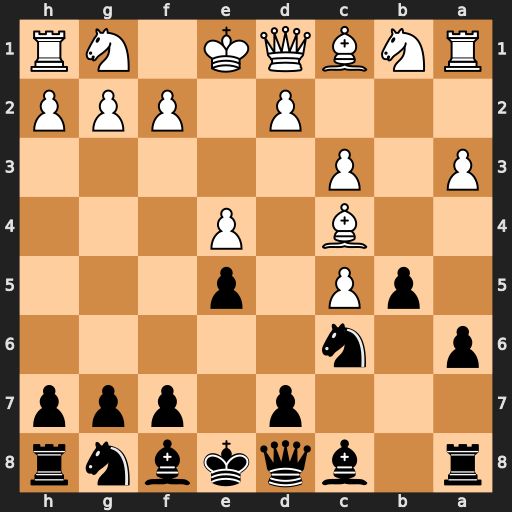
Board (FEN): r1bqkbnr/3p1ppp/p1n5/1pP1p3/2B1P3/P1P5/3P1PPP/RNBQK1NR
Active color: b
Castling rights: KQkq
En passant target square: -
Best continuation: bxc4